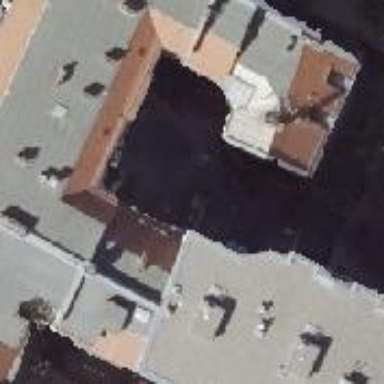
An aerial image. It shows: Residential building with double saltbox roof shape.